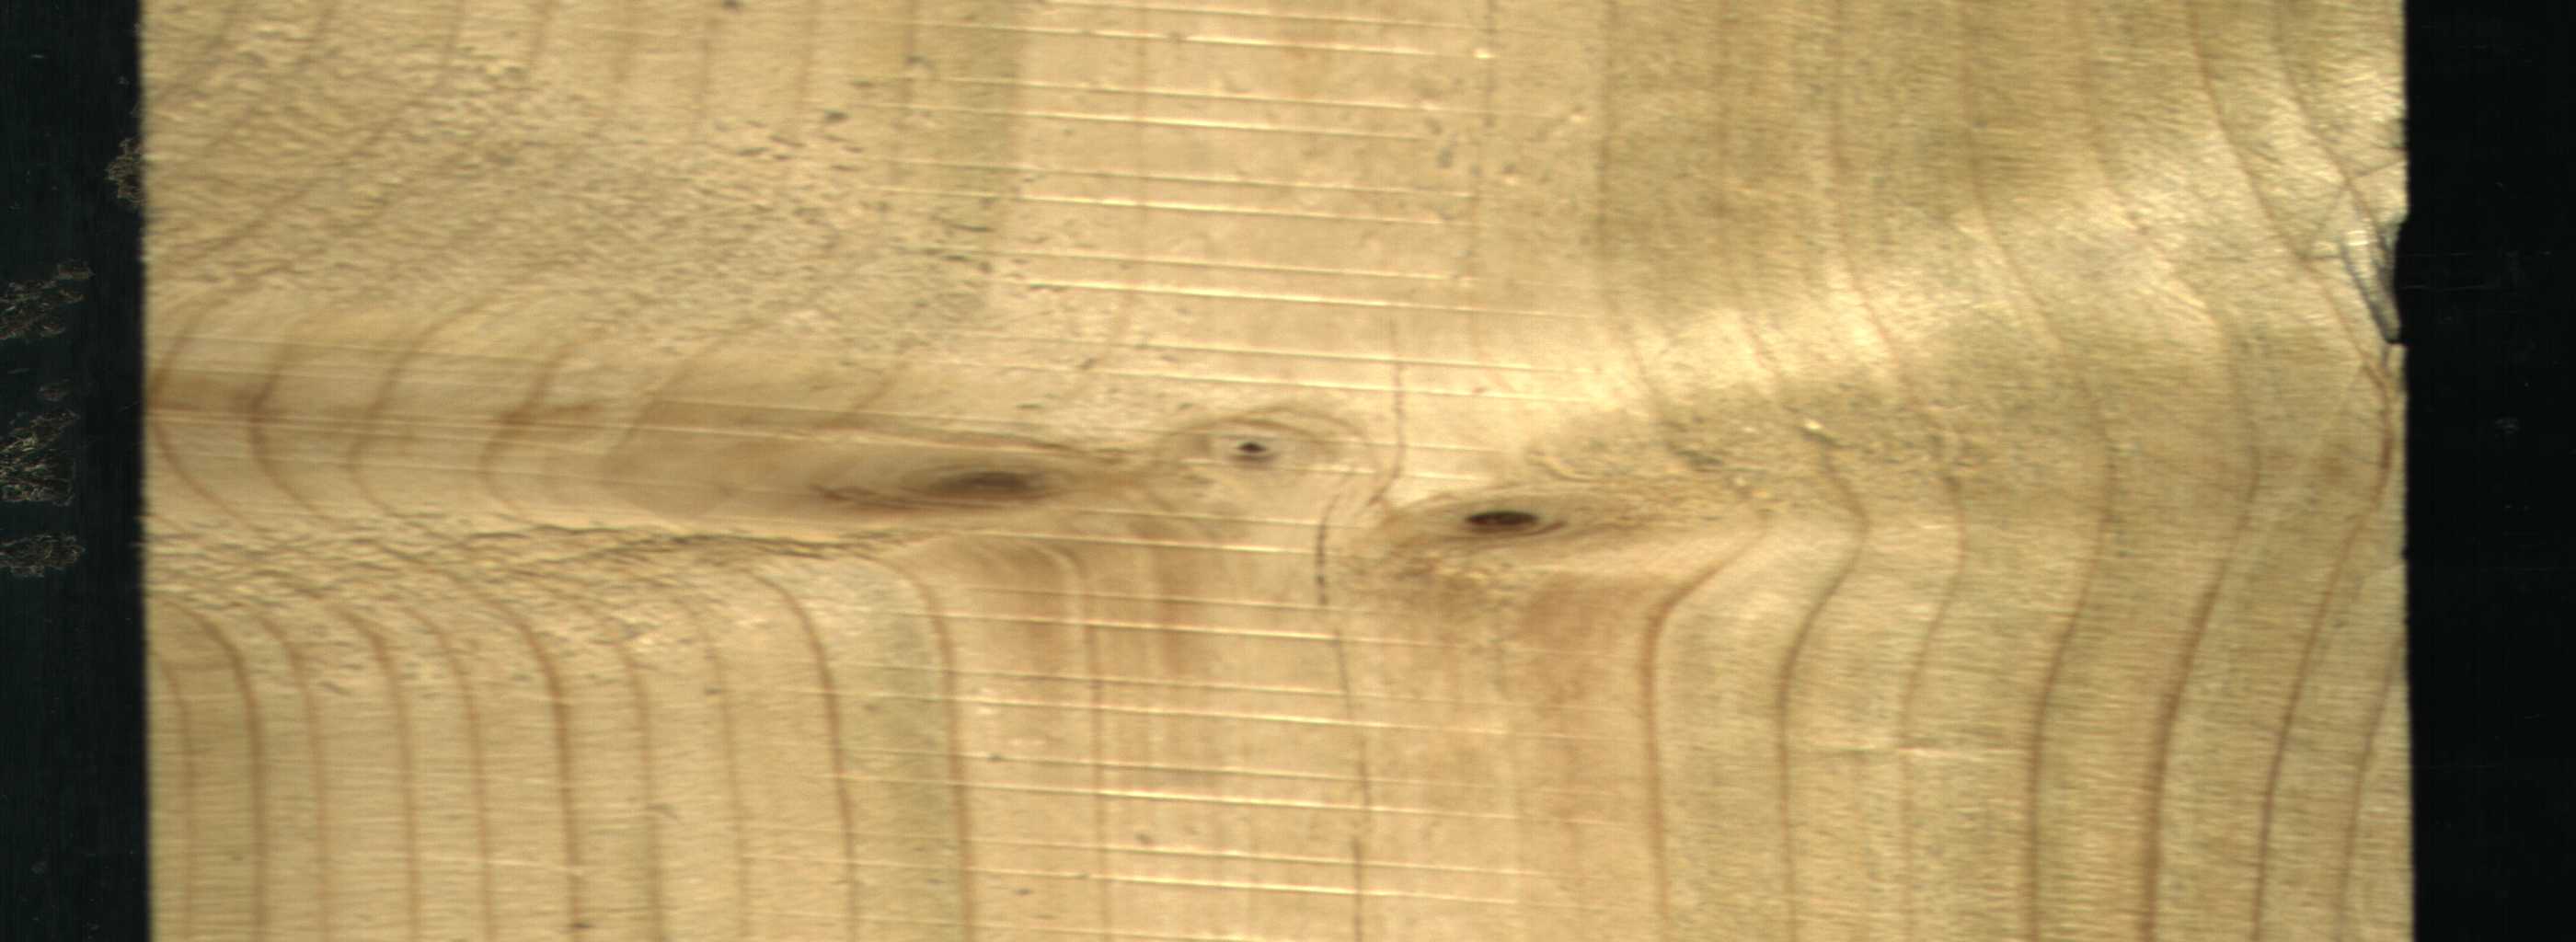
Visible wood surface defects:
Live_Knot
Live_Knot
Live_Knot